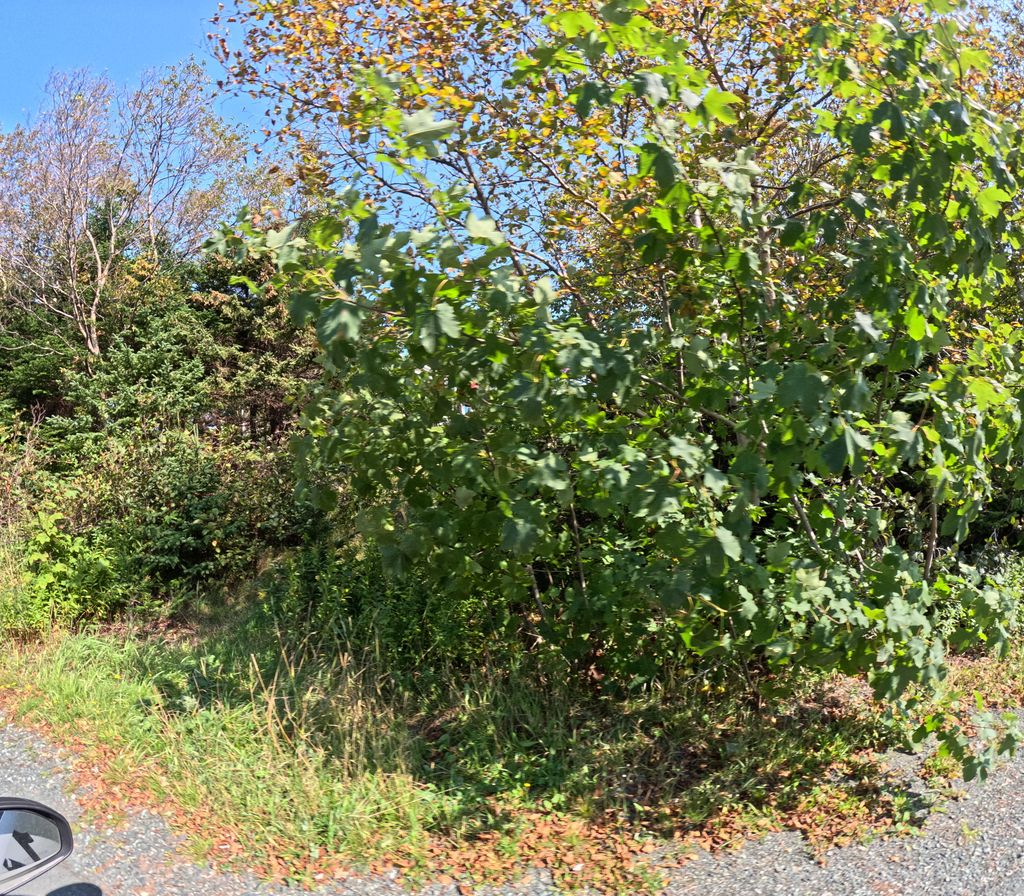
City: st_johns